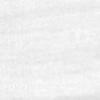
Label: no_change